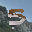
Label: 5